Question: I am using Wordpress along with the story theme for this website. I have installed the Stella plugin for multiple language support. It works fine when translating the content in the pages, but when it comes to things like "Custom Page title" (see image), which is part of the story theme, it will not translate as I switch between English and German. Is there anyway to fix this or is the stella plug in just not compatible with my theme?

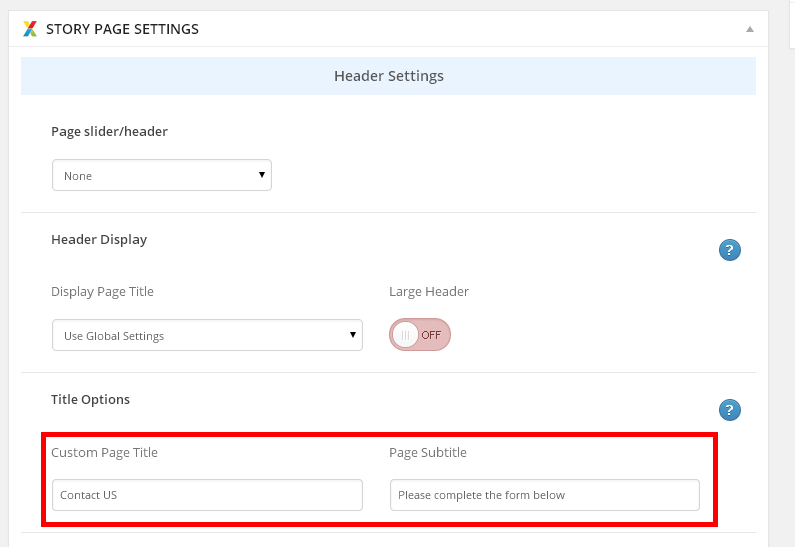
Answer: There is a plugin called "Poly-lang" which is compatible with most themes, including story.